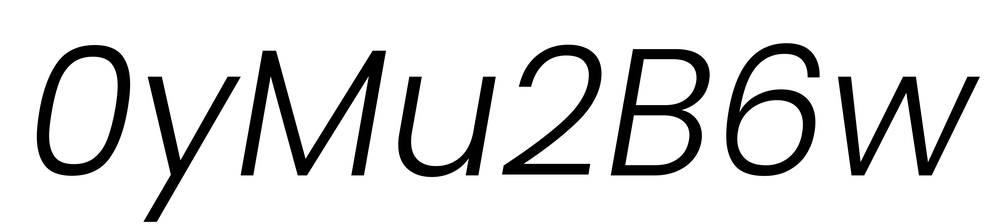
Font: Poppins-LightItalic